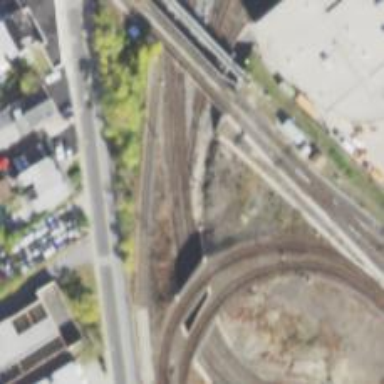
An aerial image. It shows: Railway crossing.